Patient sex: M
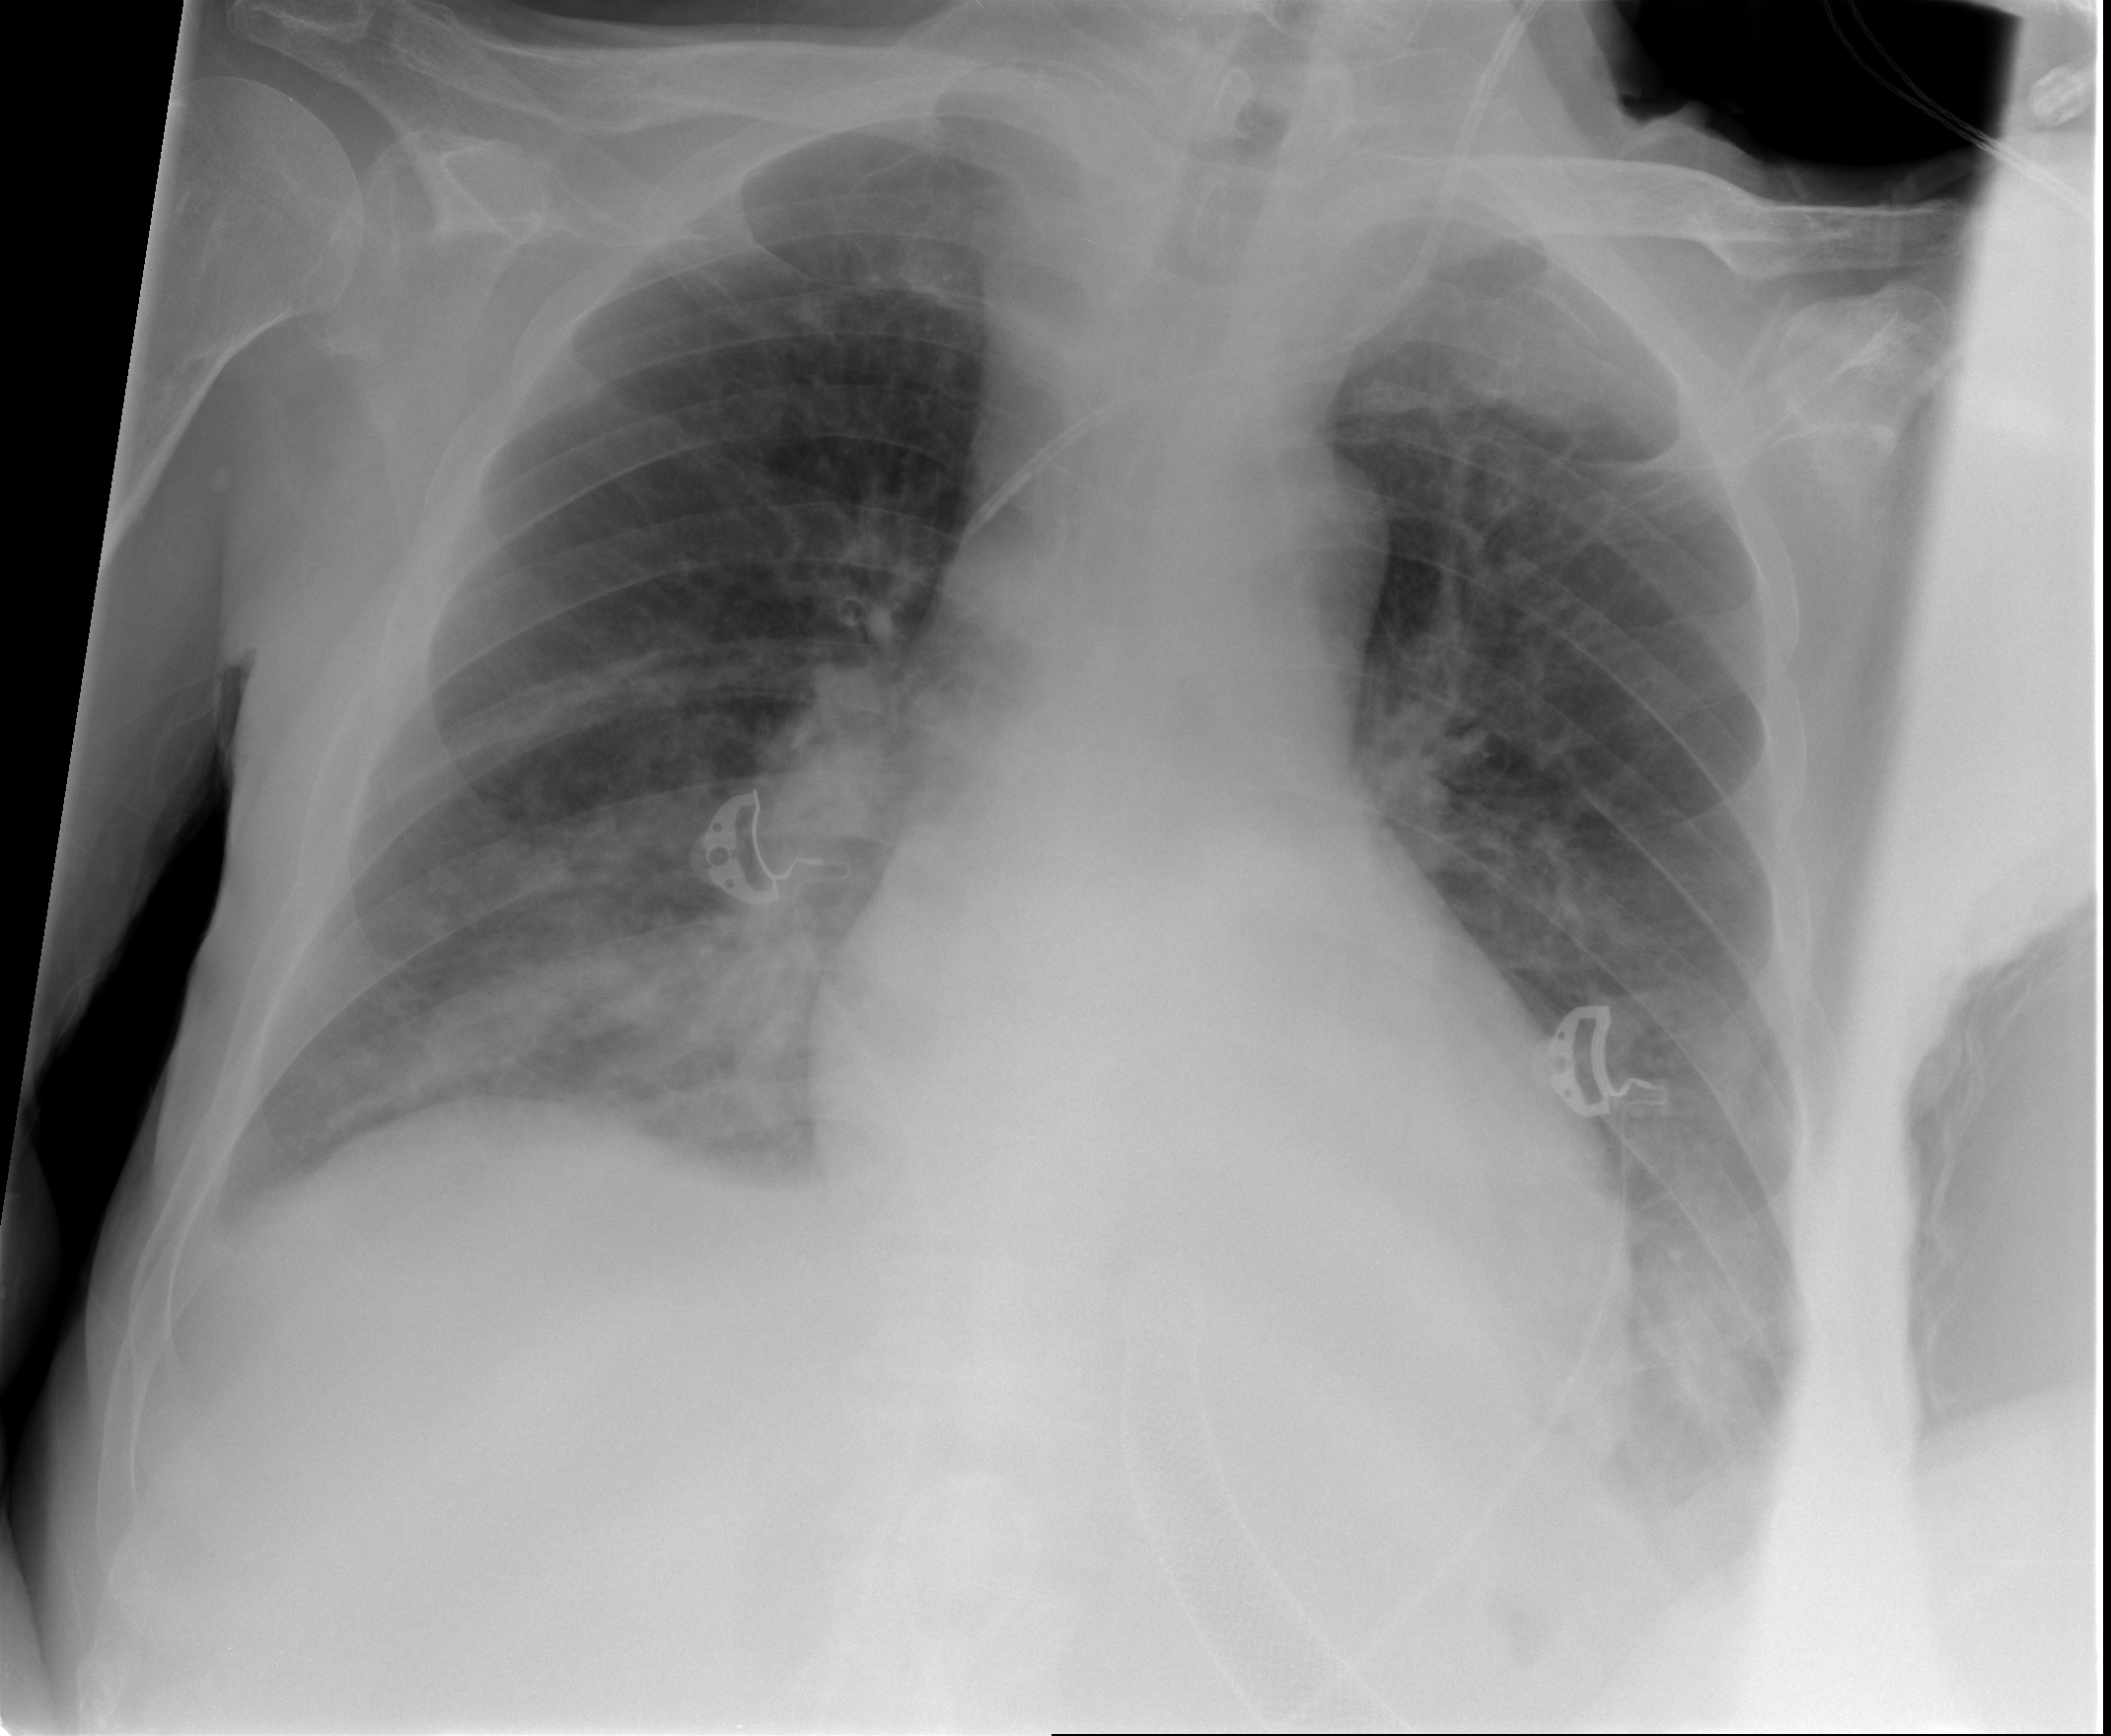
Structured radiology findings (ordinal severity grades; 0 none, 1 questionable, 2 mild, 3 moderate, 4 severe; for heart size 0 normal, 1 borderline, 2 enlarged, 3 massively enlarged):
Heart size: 0
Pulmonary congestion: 0
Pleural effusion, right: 0
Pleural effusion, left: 2
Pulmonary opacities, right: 3
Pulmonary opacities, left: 0
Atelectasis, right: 0
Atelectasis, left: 0